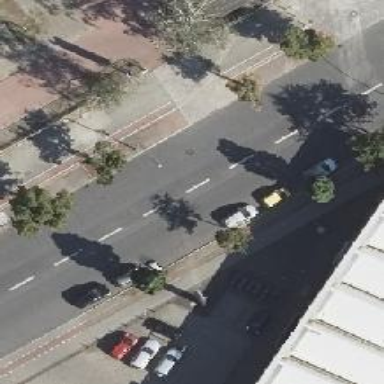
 with sidewalks on both sides and cycle track."